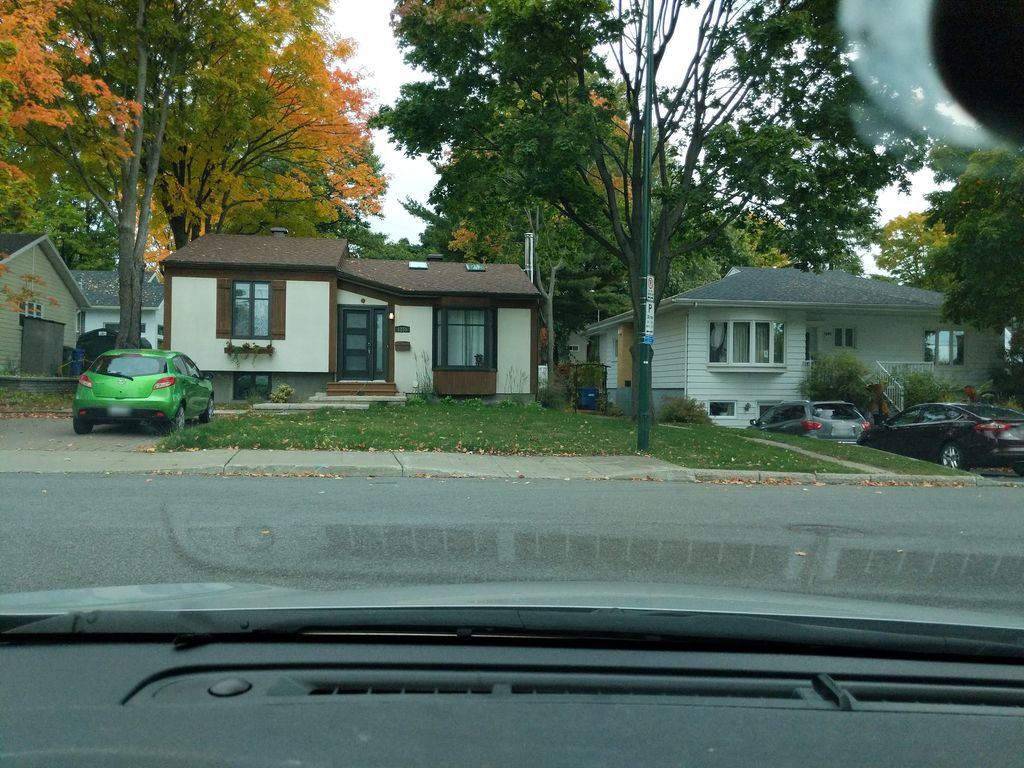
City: quebec_city